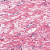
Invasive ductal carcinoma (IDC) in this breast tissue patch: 0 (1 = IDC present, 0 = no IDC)